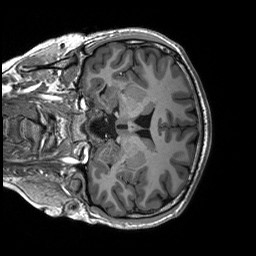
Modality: T1w
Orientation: coronal
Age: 20
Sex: male
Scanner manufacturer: siemens
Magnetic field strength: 3 T
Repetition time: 2.53 s
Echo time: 0.00227 s